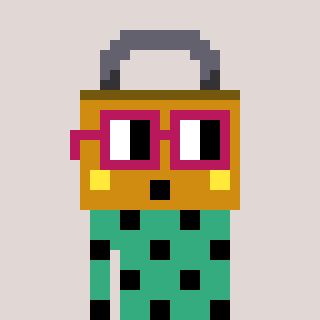
a pixel art character with square dark red glasses, a lock-shaped head and a teal-colored body on a warm background